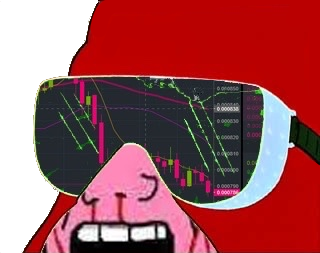
Label: 5_Rage